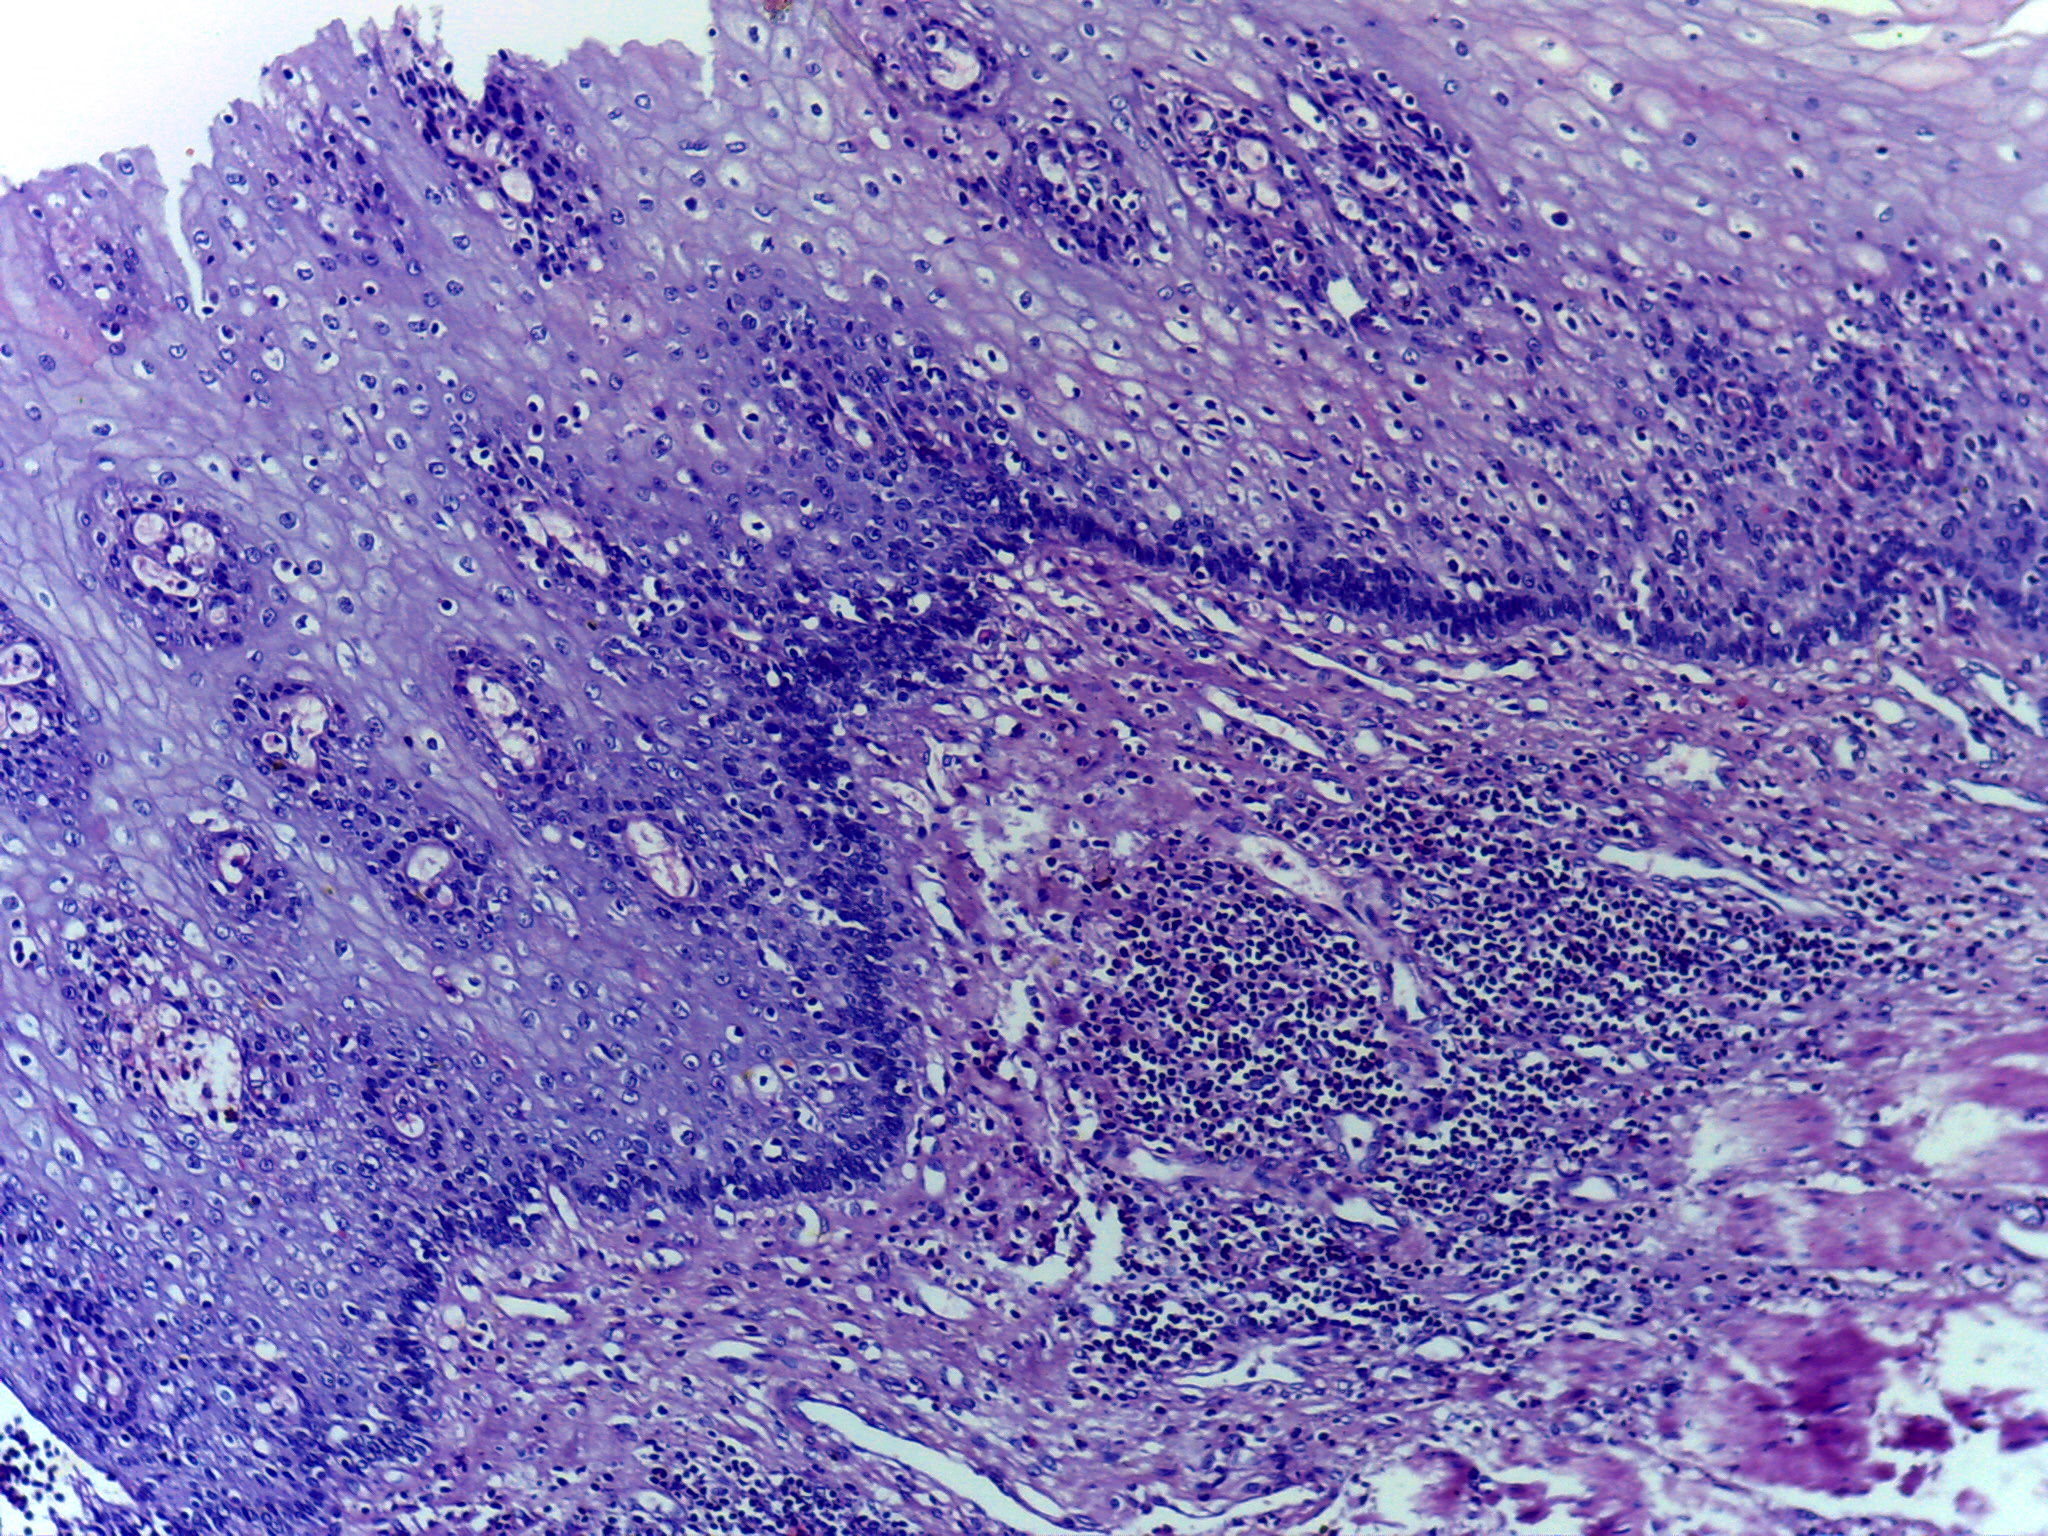
Diagnosis: Normal